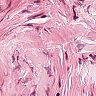
Metastatic tissue present: no